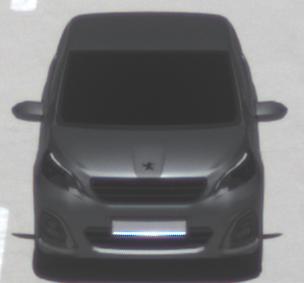
Make: Peugeot
Model: 108 1.0 VTi 68
Detailed model: 108
Model produced from: 2015/03
Model produced until: 2016/10
Doors: 3
Color: gray
Road condition: dry road
Daytime: midday
Contrast: high contrast